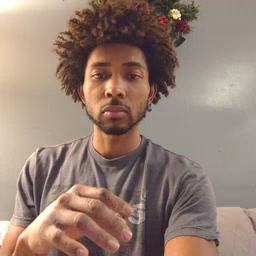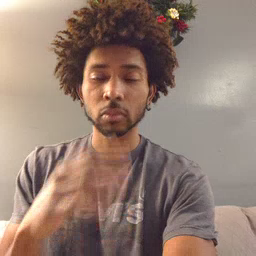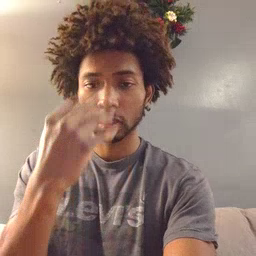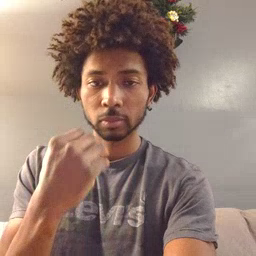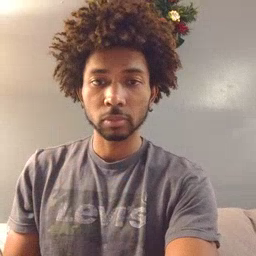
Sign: sleep